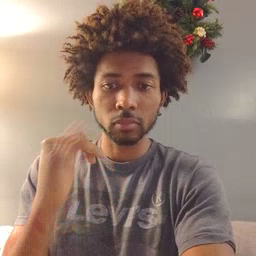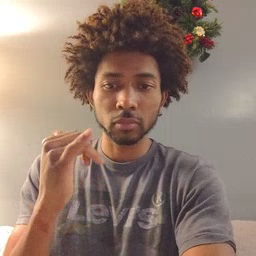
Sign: yellow